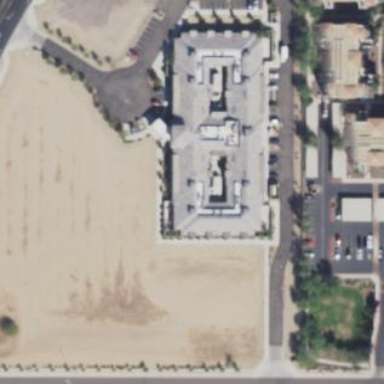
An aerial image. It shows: Nursing home.